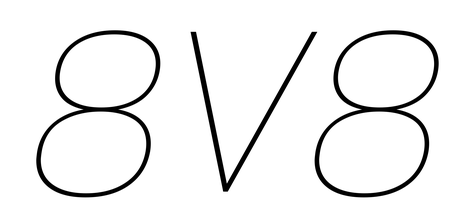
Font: Poppins-ThinItalic